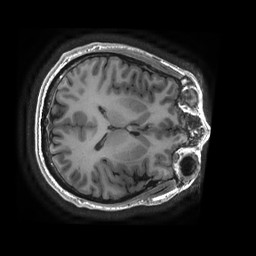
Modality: T1w
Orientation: axial
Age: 39
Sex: male
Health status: healthy
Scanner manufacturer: ge
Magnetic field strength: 3 T
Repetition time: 0.008404 s
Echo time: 0.00308 s